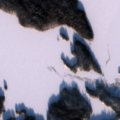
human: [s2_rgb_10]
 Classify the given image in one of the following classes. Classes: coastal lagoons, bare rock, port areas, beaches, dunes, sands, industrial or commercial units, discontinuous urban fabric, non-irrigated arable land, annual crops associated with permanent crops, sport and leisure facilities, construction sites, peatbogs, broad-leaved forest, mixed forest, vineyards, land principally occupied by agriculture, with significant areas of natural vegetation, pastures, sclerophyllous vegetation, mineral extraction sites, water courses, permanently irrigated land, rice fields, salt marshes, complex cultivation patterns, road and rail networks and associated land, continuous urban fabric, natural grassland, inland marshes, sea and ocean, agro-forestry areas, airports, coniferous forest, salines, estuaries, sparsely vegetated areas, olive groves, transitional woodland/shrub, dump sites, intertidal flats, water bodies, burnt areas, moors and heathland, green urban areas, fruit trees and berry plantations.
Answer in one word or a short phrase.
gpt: coniferous forest, mixed forest, water bodies